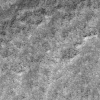
Atmospheric dust classification: not_dusty